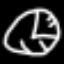
Label: clock